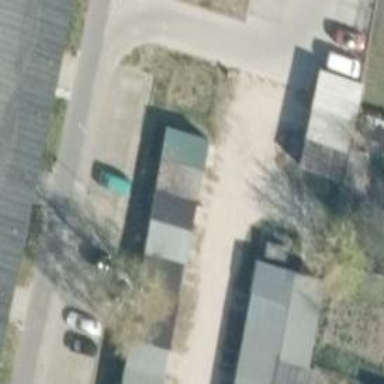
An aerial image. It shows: Driveway.